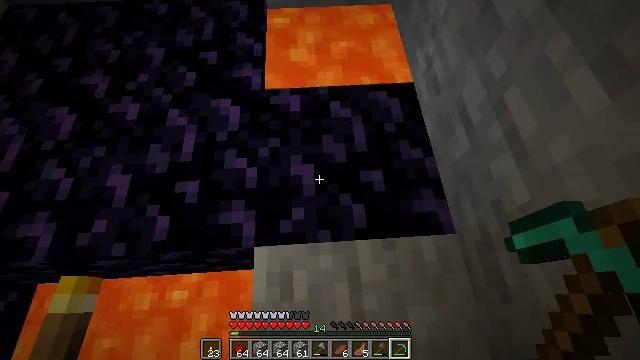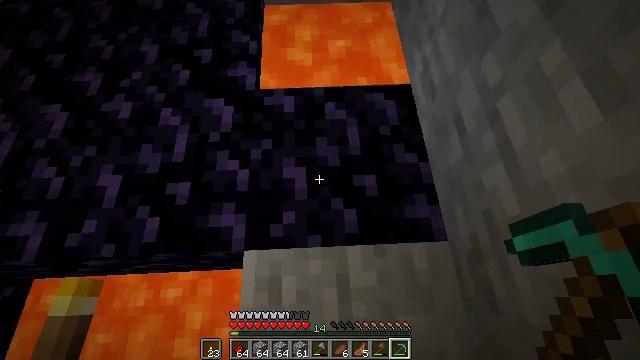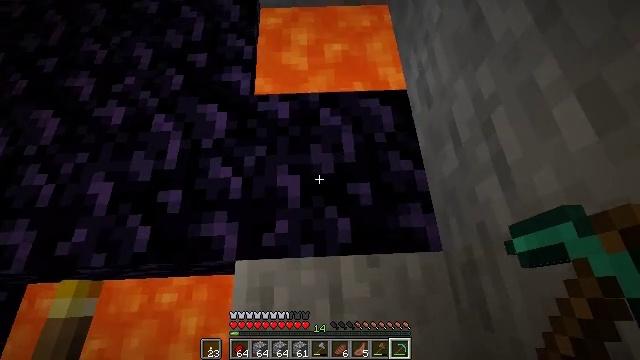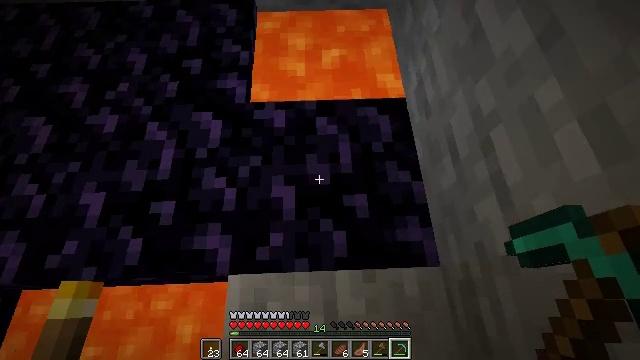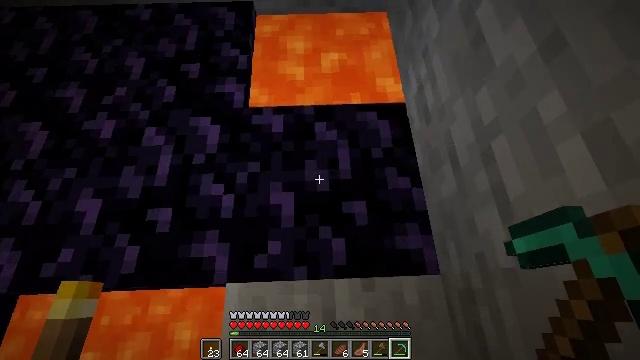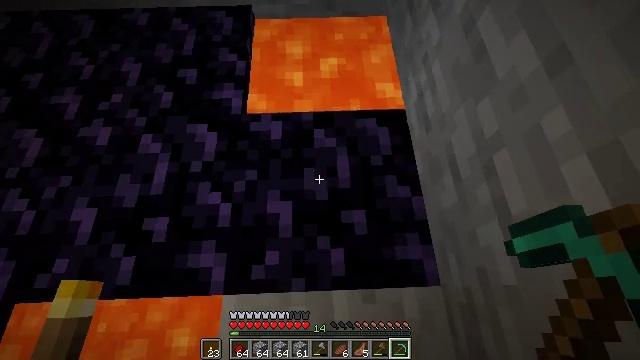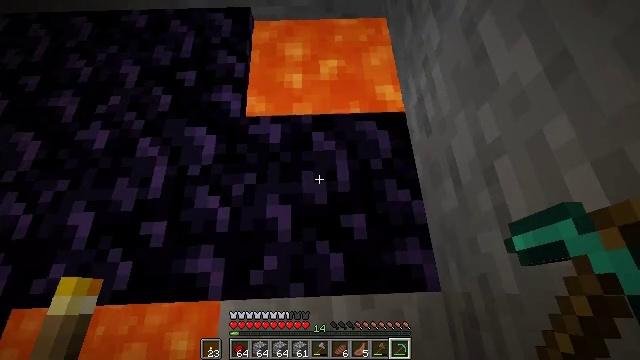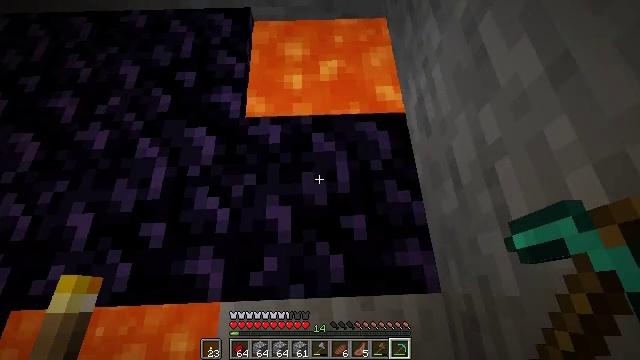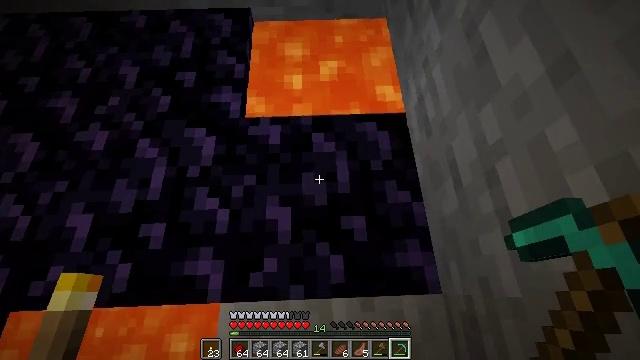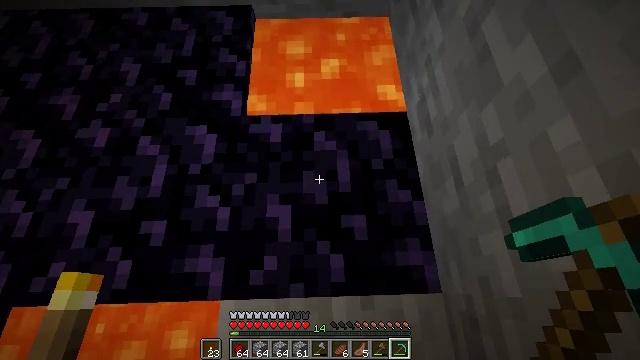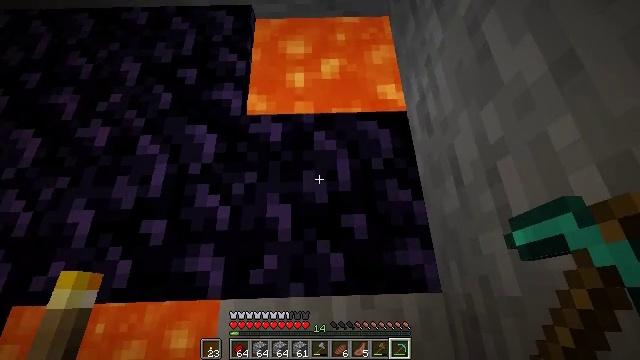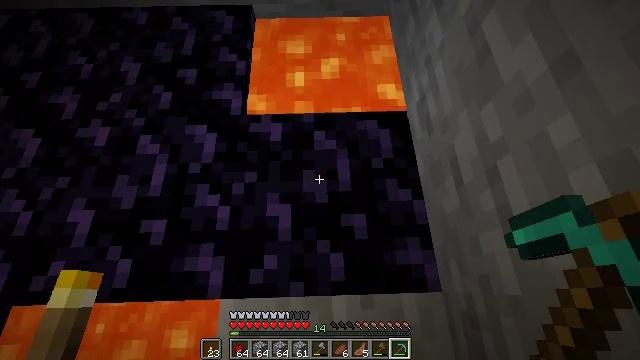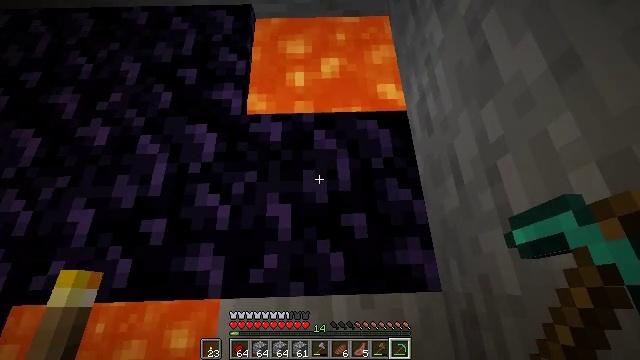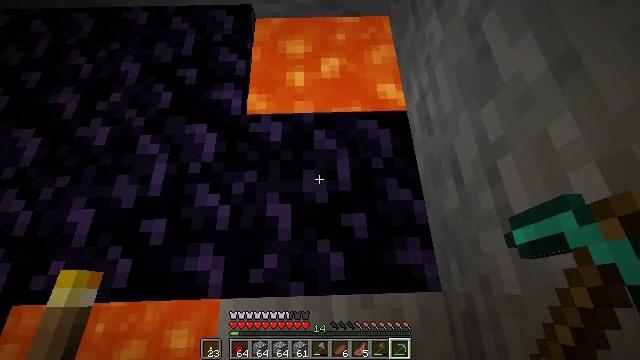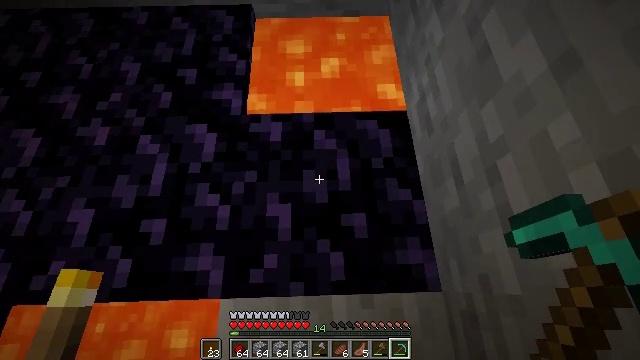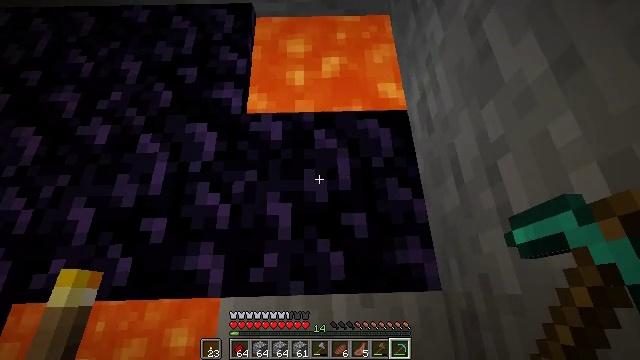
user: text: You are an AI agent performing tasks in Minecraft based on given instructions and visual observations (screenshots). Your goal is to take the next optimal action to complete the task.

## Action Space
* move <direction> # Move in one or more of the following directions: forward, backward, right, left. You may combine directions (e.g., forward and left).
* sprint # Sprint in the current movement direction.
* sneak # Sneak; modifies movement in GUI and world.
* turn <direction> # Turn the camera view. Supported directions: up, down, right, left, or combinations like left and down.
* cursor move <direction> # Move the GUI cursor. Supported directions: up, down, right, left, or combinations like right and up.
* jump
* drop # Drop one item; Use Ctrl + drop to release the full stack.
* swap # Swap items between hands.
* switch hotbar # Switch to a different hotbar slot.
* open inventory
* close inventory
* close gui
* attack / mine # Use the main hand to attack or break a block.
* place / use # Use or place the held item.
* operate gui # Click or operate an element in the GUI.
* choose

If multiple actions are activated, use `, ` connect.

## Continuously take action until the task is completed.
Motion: motion action
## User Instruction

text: Break the obsidian using a diamond or netherite pickaxe.
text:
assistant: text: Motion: move forward and move right, sneak, turn left and down
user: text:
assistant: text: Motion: move forward, sneak
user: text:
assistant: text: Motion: move forward, sneak
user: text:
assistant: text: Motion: move forward, sneak
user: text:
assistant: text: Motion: sneak
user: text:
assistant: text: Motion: sneak
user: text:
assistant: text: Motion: sneak
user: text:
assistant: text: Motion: sneak
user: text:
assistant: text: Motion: sneak
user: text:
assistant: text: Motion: sneak
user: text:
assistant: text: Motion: sneak
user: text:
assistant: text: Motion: sneak
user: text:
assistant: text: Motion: sneak
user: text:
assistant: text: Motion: sneak
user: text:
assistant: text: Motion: sneak
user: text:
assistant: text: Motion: sneak
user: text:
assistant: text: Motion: move right, sneak
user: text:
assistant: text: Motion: move right, sneak
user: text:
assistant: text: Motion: sneak
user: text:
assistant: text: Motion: sneak
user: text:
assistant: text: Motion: sneak, turn left
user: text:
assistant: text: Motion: sneak, turn left
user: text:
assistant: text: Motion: sneak, attack / mine
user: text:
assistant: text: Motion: sneak, attack / mine
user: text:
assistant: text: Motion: sneak, attack / mine
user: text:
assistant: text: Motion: sneak, attack / mine
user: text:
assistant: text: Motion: sneak, attack / mine
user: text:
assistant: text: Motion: sneak, attack / mine
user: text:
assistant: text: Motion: sneak, attack / mine
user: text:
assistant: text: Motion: sneak, attack / mine